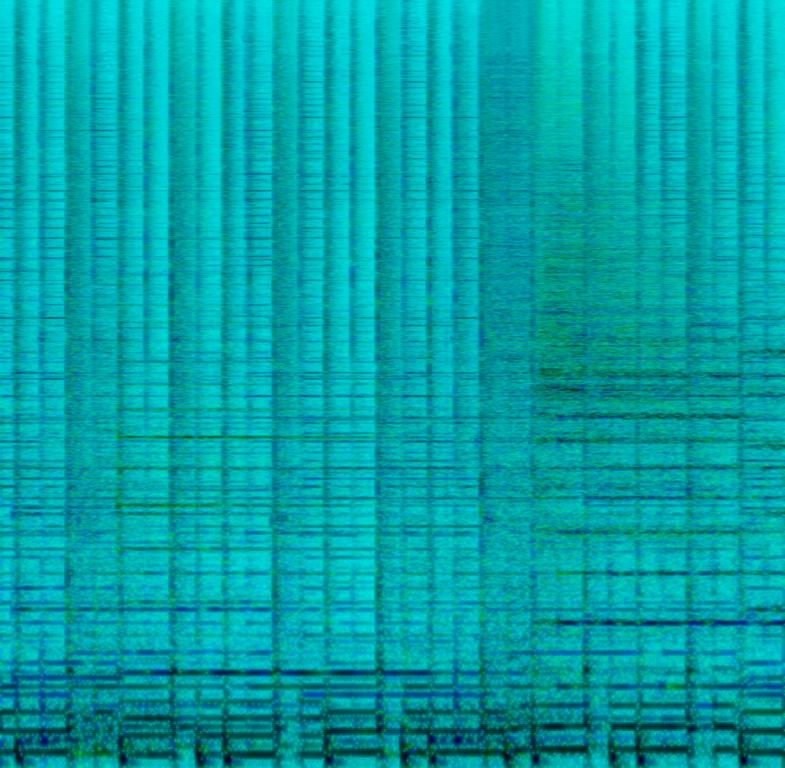
This music is instrumental. The tempo is fast with rhythmic  acoustic guitar, steady drumming, keyboard harmony, groovy bass line and electric guitar  accompaniment. The music is mellow,nostalgic, emotional, simple, pleasant, charming and melodic pop.